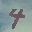
Label: 4